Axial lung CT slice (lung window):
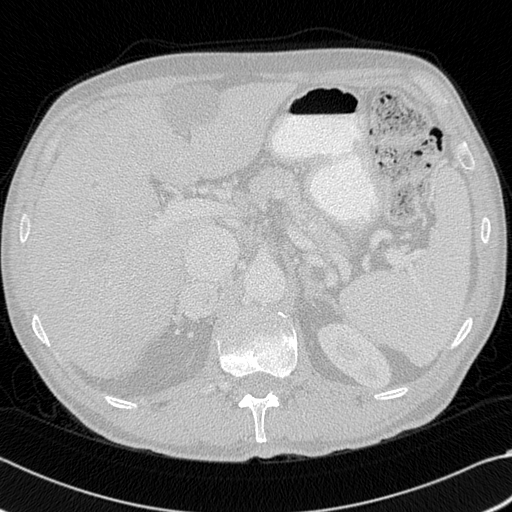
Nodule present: no